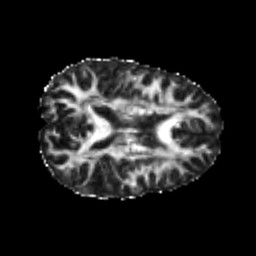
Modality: FA
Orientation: axial
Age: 25
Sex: female
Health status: healthy
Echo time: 0.074 s